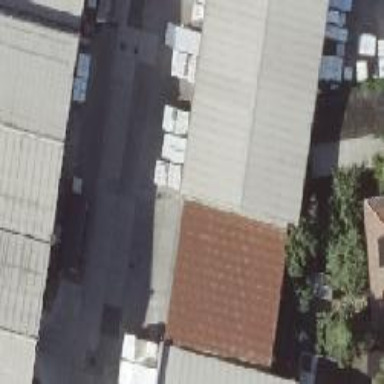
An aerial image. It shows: View of roof of building.